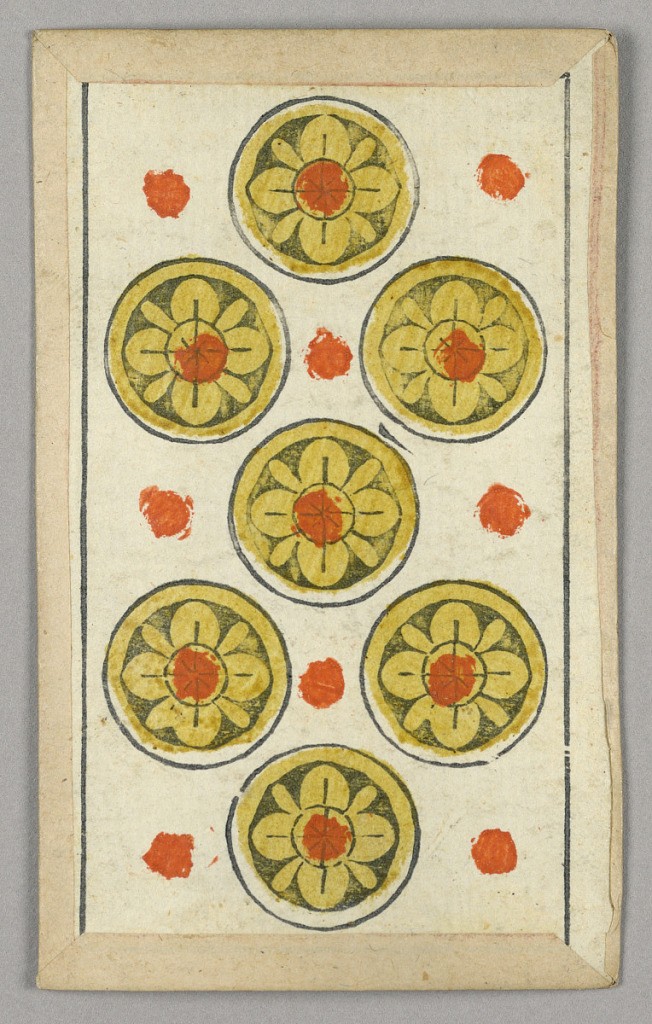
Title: Minchiate (Tarot) Playing Card
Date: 17th century
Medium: Stencil-colored woodblock print
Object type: Playing card
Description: Part of a set of Italian Minchiate playing cards.